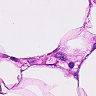
Metastatic tissue present: no